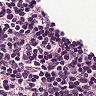
Metastatic tissue present: no